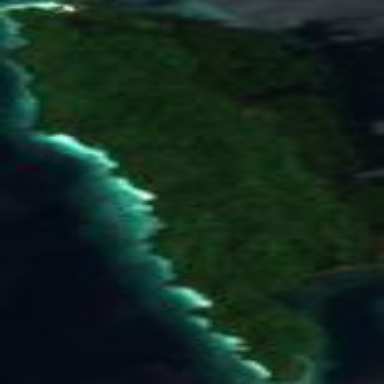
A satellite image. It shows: Island with natural coastline.